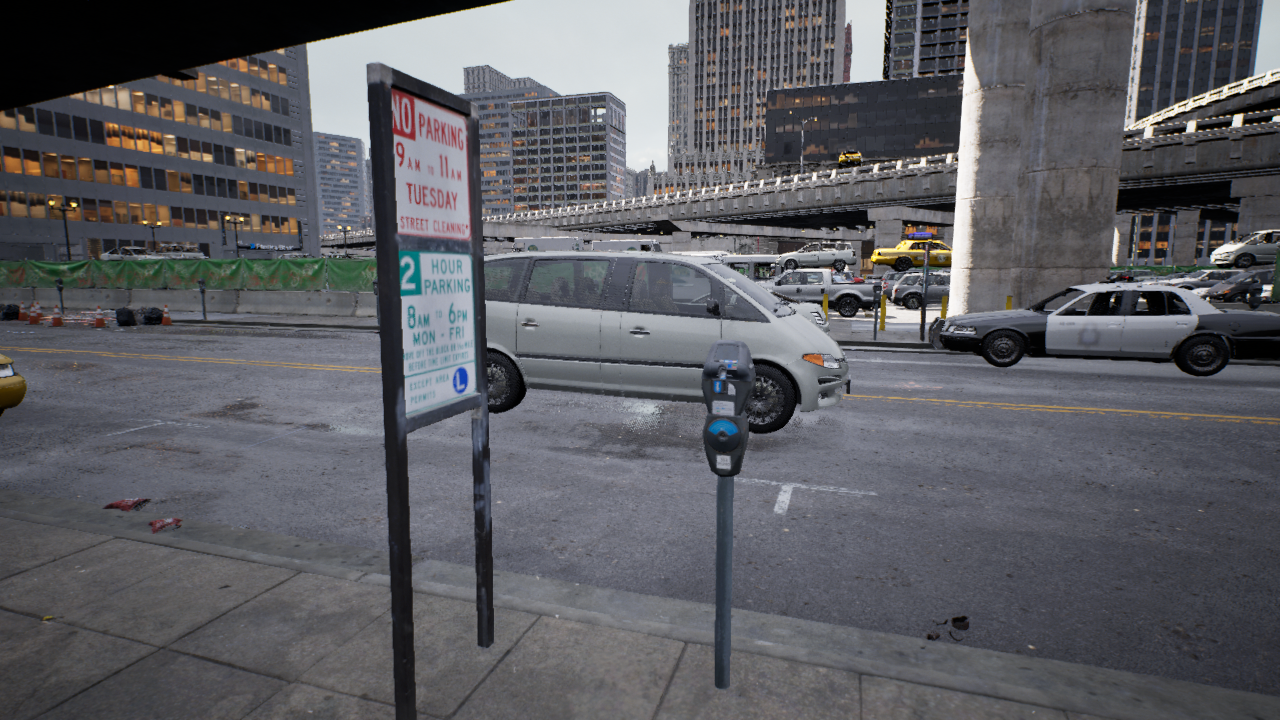
Venue: downtown
Lighting: clear day
Vehicle rig: minivan